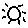
Label: sun